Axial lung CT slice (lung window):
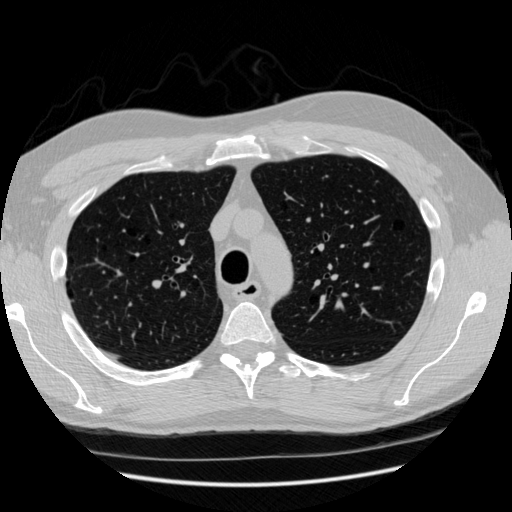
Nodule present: no